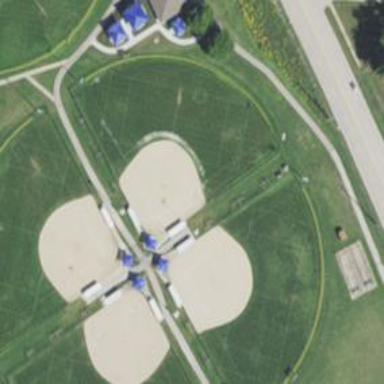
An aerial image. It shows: Baseball pitch for leisure land activities.